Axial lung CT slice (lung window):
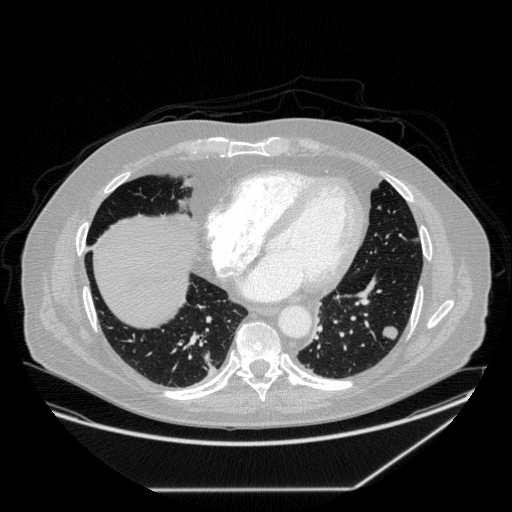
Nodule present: yes
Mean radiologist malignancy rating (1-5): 3.75